Question: A junior development team deployed a WCF service in production that is using a reference to a project (in the same solution) that is compiled as DLL. This DLL has an application settings file with the following configuration:

And the code of the settings file is:
'''
<?xml version='1.0' encoding='utf-8'?>
<SettingsFile xmlns="http://schemas.microsoft.com/VisualStudio/2004/01/settings" CurrentProfile="(Default)" GeneratedClassNamespace="DLL-NAME.Properties" GeneratedClassName="Settings">
<Profiles />
<Settings>
<Setting Name="URL-TO-CHANGE" Type="(Web Service URL)" Scope="Application">
<Value Profile="(Default)">VALUE-WE-NEED-TO-CHANGE</Value>
</Setting>
</Settings>
</SettingsFile>
'''
---
We tried making a DLL-NAME.dll.config file but it doesn't work. Also we can't use svcconfigtool because the config file is attached to the DLL, not the WCF. Related search is hard because we only found answers like "is not possible, answer is for an exe/wcf/web project, etc."
We are out of options, indeed change the hexa from the compiled file is not an option because this means a redeploy.
Thanks in advance.
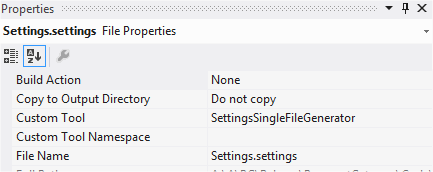
Answer: No, is not posible, the best approach to make this is setting your configuration inside a Database so you won't recompile if you need change the file, or you can create your own read file method.